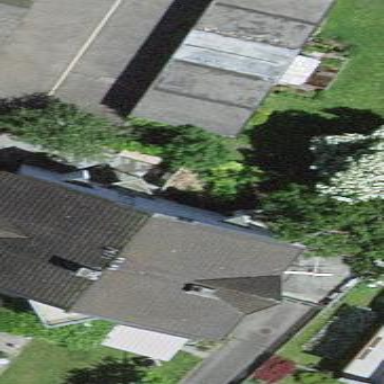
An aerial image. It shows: Gabled roof on residential building.